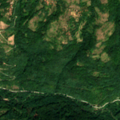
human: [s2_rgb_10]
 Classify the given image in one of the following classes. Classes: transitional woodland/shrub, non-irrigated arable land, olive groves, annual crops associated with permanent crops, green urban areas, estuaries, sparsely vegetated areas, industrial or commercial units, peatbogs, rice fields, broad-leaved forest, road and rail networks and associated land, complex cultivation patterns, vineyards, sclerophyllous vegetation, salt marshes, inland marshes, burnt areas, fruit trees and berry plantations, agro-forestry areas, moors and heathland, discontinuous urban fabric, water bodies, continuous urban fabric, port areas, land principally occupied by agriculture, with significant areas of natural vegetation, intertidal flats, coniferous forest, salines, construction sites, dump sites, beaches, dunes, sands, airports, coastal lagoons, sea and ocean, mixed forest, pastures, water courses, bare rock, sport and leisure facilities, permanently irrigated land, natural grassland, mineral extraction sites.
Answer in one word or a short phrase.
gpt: complex cultivation patterns, land principally occupied by agriculture, with significant areas of natural vegetation, broad-leaved forest, transitional woodland/shrub